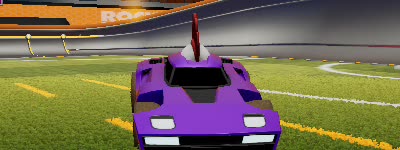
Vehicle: breakout